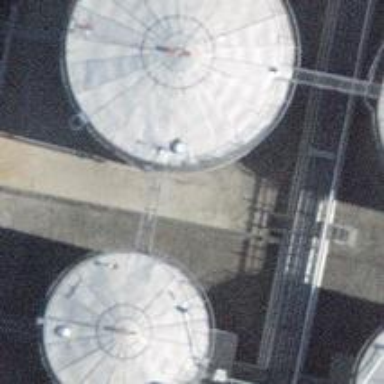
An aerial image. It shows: Storage tank which is man-made and housed in building.